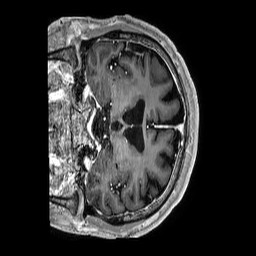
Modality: T1w
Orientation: coronal
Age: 50
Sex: male
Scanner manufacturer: philips
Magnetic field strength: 3 T
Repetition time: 0.006768 s
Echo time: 0.003074 s